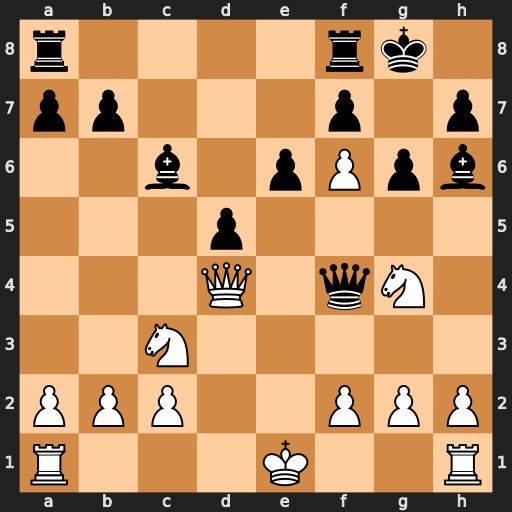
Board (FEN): r4rk1/pp3p1p/2b1pPpb/3p4/3Q1qN1/2N5/PPP2PPP/R3K2R
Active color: w
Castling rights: KQ
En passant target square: -
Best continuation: Ne2 Qxd4 Nxh6+ Kh8 Nxd4